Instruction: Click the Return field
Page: home
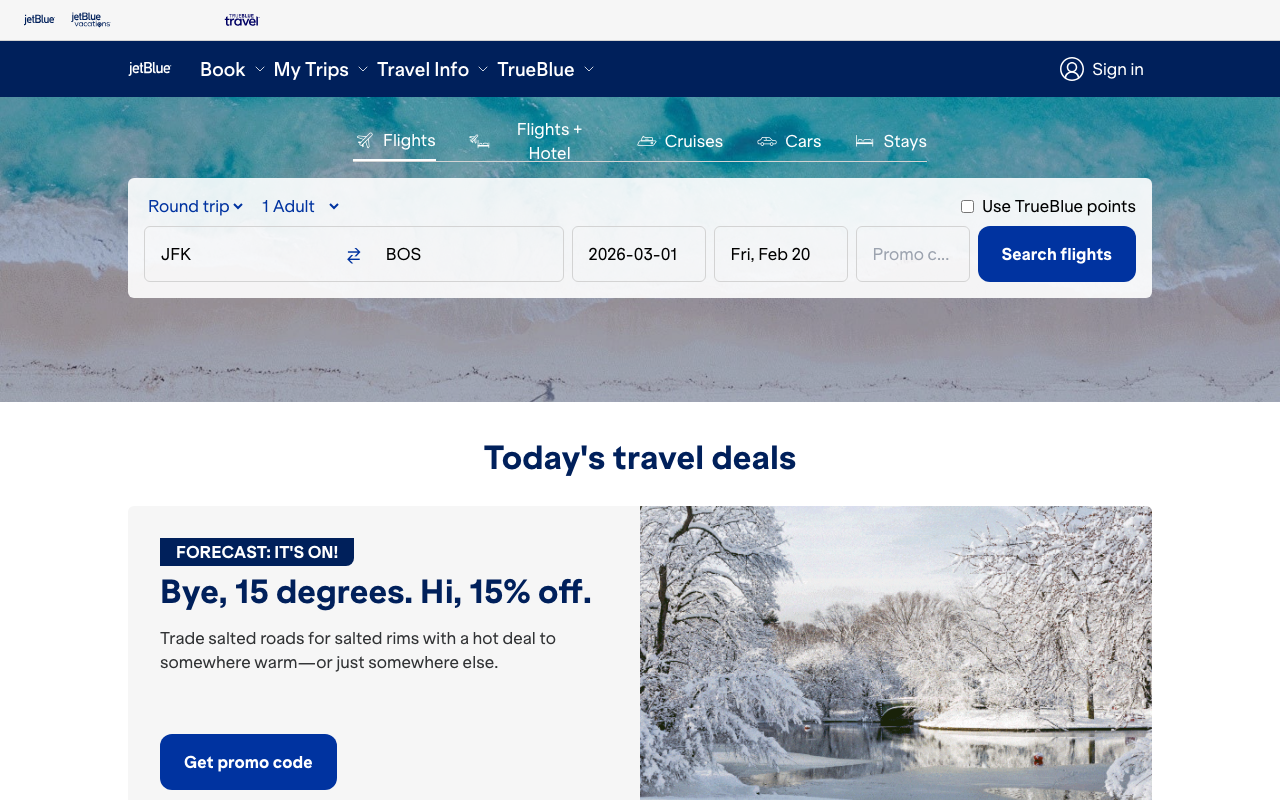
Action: click